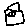
Label: house